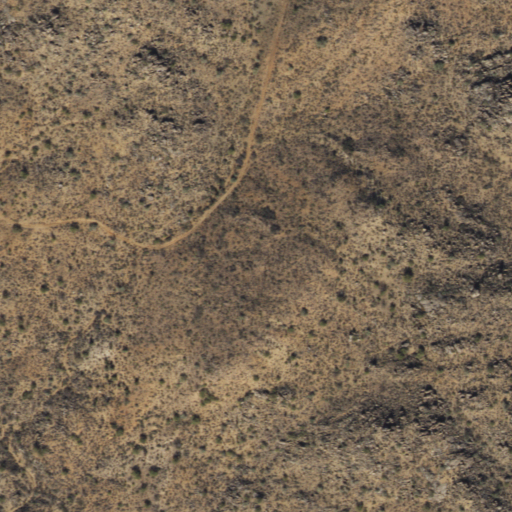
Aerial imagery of ridge(s) in Arizona named Granite Ridges containing only shrub